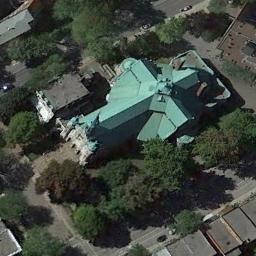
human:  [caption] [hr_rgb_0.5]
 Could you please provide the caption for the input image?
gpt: The blue church is surrounded by some trees .

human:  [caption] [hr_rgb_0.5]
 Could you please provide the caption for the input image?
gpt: This is a church, It has a spherical roof .

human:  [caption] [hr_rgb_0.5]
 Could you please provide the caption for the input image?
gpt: A church with a cyan roof  The main house of the church has a cross-shaped roof  There are many trees and a road around the church  There are many cars on the road .

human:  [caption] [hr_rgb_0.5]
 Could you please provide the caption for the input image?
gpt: The green cross-shaped church with a tower is surrounded by some trees .

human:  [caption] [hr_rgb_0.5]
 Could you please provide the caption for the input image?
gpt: A church with a cross structure painted in green is surrounded by trees .